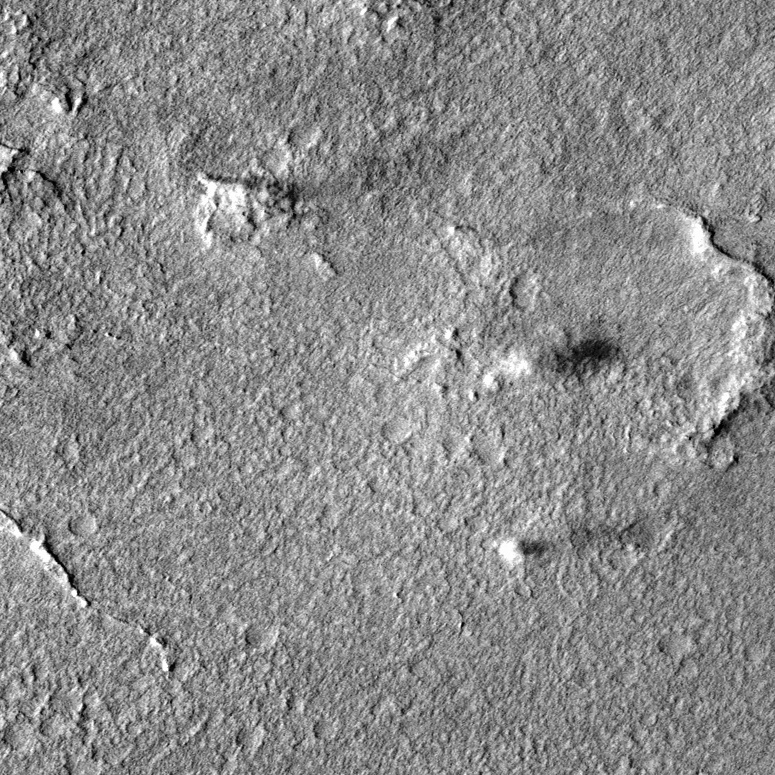
Label: dustdevil, dustdevil, dustdevil